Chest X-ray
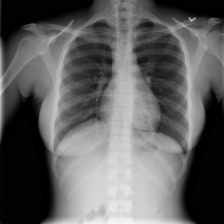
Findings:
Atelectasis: negative
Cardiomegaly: negative
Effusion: negative
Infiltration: negative
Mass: negative
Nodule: negative
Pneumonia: negative
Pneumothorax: negative
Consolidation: negative
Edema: negative
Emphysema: negative
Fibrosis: negative
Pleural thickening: negative
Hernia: negative